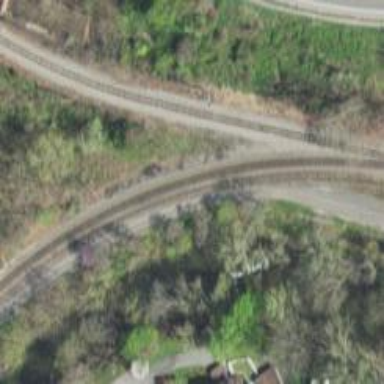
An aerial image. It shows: Railway siding for service.